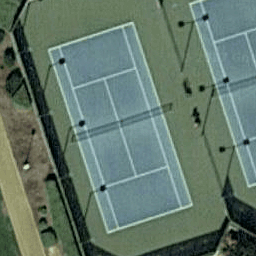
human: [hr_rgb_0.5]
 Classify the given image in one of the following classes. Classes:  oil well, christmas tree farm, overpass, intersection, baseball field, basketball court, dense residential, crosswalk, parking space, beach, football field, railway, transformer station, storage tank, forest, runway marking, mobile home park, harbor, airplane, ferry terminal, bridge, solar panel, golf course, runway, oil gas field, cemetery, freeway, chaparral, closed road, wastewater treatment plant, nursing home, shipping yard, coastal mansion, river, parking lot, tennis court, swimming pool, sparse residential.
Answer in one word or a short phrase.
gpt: tennis court